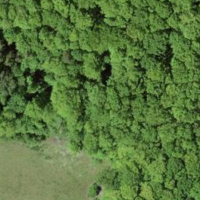
EUNIS habitat code: 41
Species observed at this site:
Poecile palustris
Cyanistes caeruleus
Sturnus vulgaris
Parus major
Sitta europaea
Fringilla coelebs
Passer domesticus
Melittis melissophyllum
Turdus merula